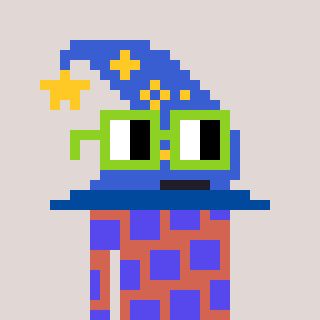
a pixel art character with square light green glasses, a wizard hat-shaped head and a peachy-colored body on a warm background